Interaction volume radius: 5 \u00c5
Interaction volume height: 10 \u00c5
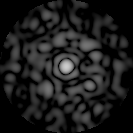
Disorder parameter: 0.7568